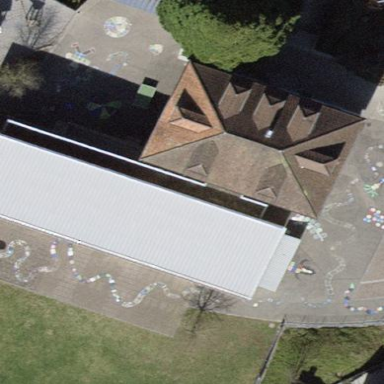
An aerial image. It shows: School.